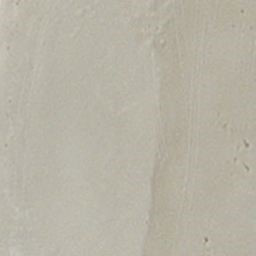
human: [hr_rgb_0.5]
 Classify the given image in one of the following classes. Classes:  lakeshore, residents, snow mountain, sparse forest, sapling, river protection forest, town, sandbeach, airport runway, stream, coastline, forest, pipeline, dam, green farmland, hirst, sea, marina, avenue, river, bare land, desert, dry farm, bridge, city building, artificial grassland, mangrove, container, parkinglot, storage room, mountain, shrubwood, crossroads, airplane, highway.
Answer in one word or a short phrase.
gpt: sandbeach